【题型】填空题　【知识点】平面几何　【难度】easy
如图, 直线 $AB // EF$, $\angle B$, $\angle C$, $\angle D$, $\angle E$ 之间的数量关系是\_\_\_\_\_\_。

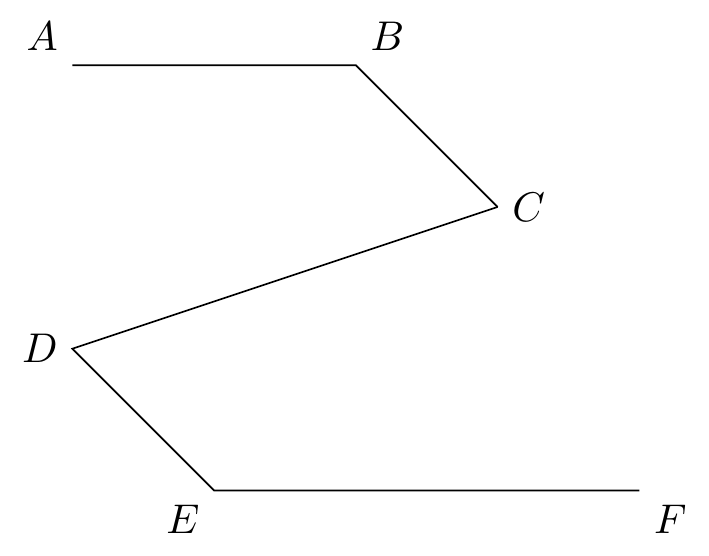
【解答】
解：如图, 过点 $C$ 作 $CG // AB$, 过 $D$ 作 $DH // EF$

$\because AB // EF$,

$\therefore CG // DH$,

$\therefore \angle B + \angle BCG = 180^\circ$, $\angle E + \angle HDE = 180^\circ$, $\angle GCD = \angle HDC$

$\therefore \angle B + \angle BCG + \angle GCD = \angle E + \angle HDE + \angle HDC$

即 $\angle B + \angle BCD = \angle E + \angle EDC$

故答案为：$\angle B + \angle C = \angle D + \angle E$。
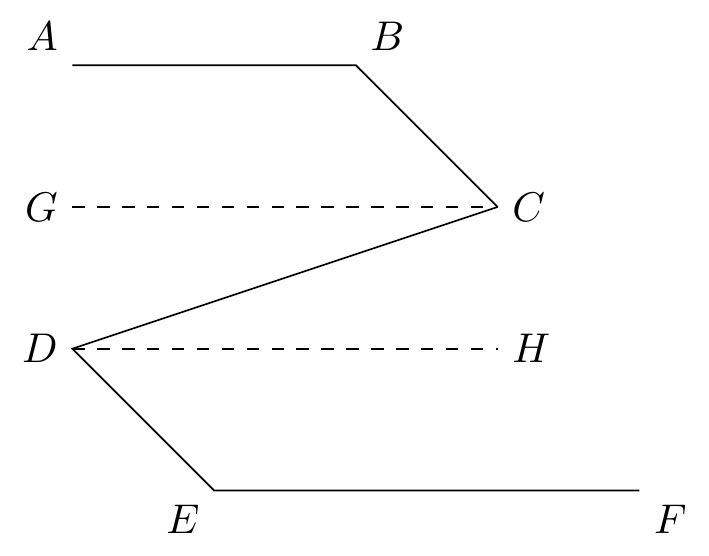